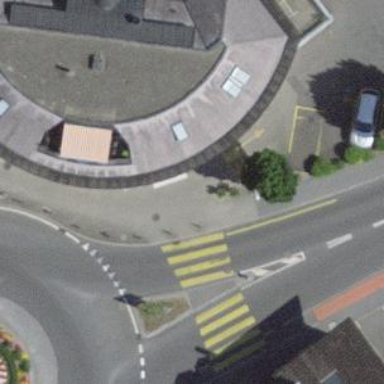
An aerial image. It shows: Kerb barrier.